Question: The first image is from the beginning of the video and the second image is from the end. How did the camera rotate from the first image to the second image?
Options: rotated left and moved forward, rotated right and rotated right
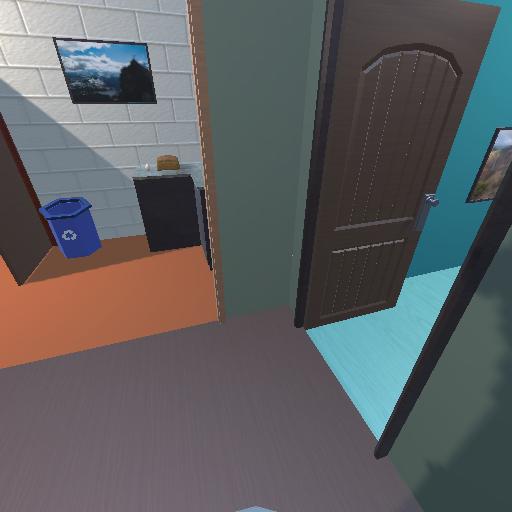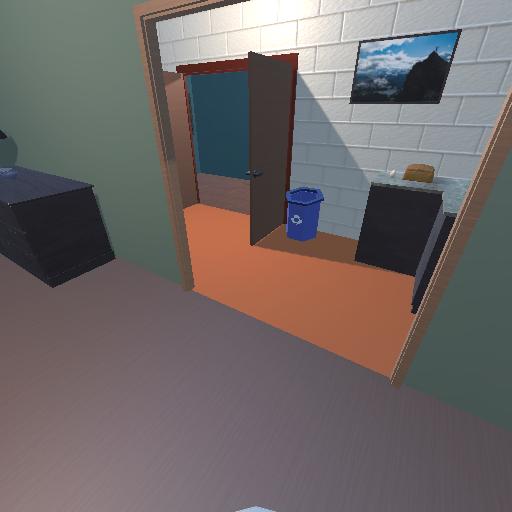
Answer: rotated left and moved forward